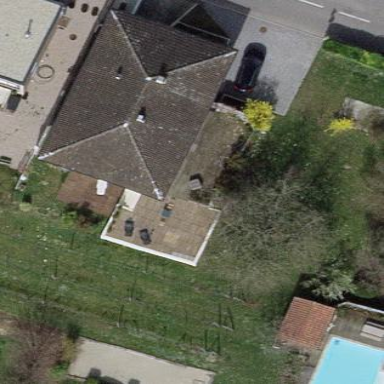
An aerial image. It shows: Detached building.